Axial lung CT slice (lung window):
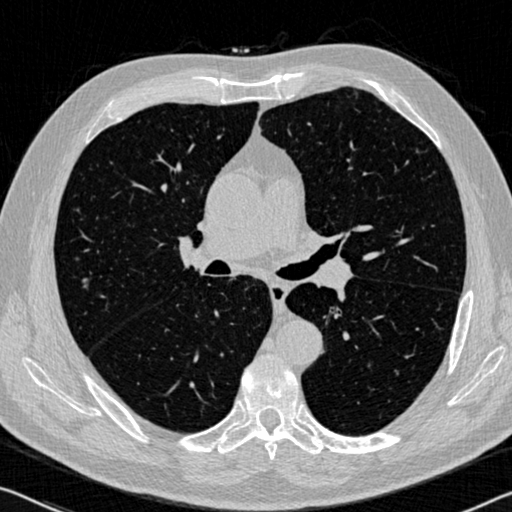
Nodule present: no